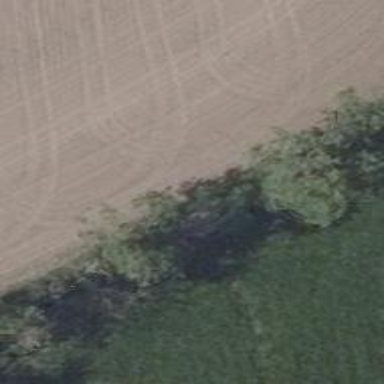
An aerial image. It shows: Row of deciduous broadleaved trees.